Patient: sex M, age 49
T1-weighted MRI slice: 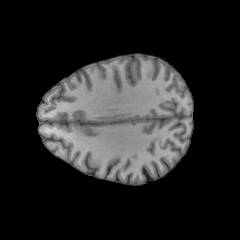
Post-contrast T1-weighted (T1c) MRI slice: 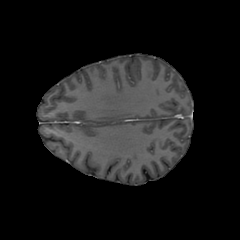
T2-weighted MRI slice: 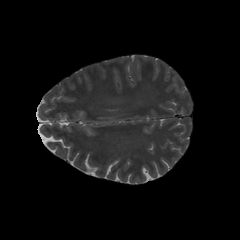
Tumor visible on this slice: no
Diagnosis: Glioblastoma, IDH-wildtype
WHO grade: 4